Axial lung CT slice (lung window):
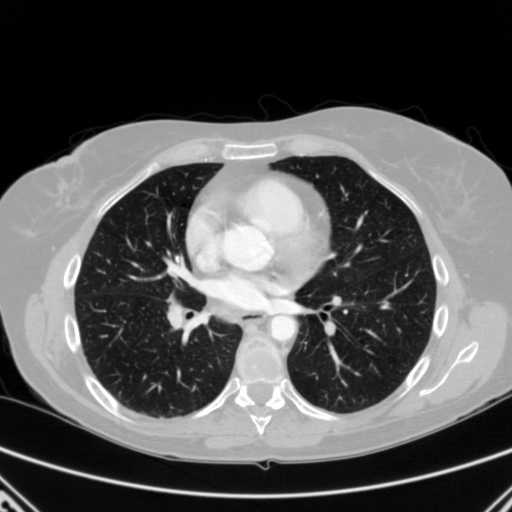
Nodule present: no